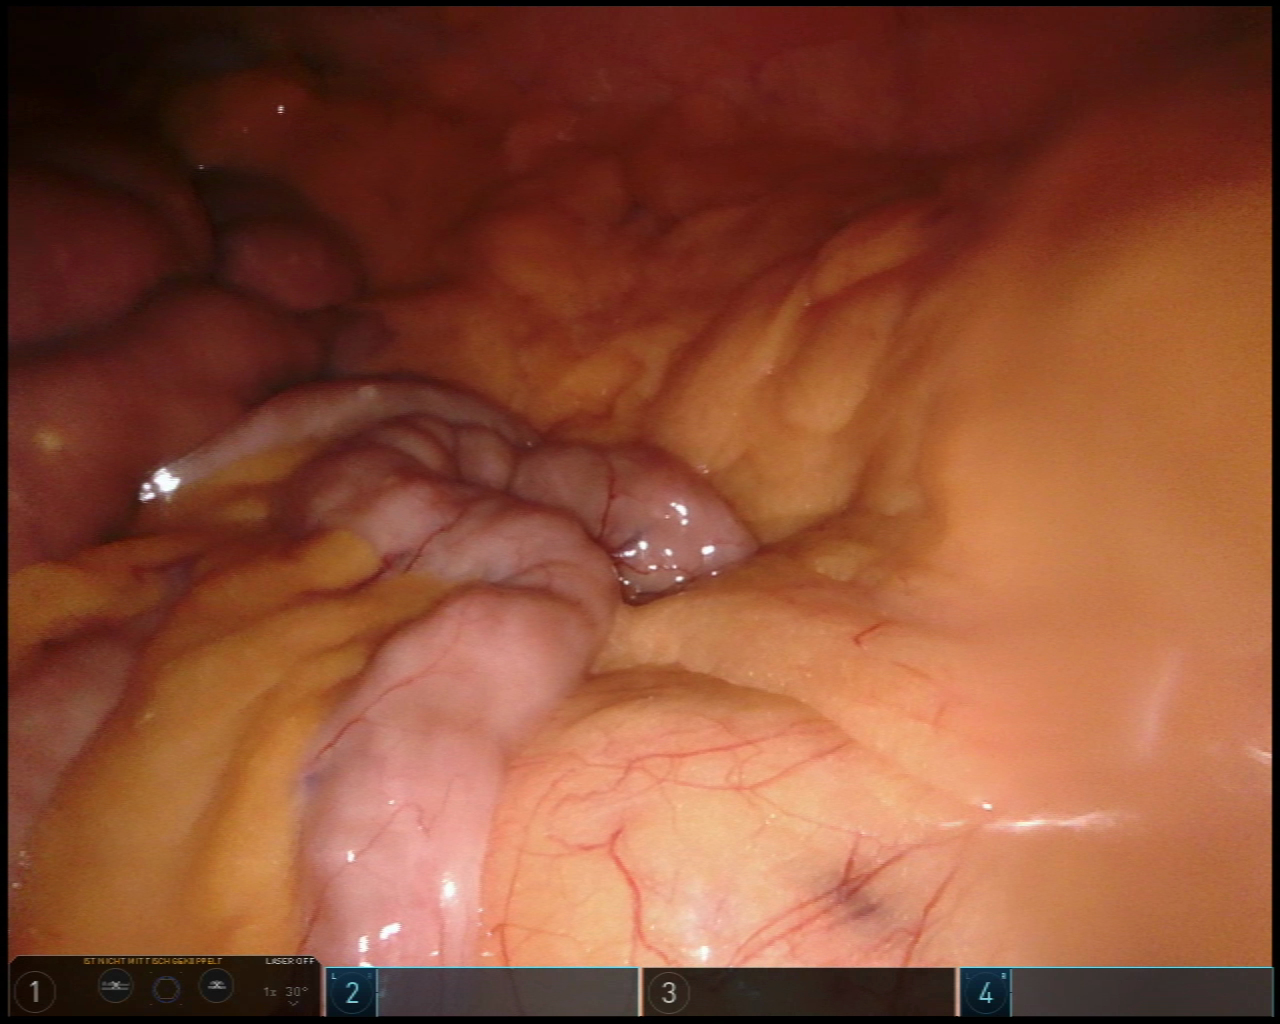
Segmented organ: small_intestine
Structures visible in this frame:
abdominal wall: yes
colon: no
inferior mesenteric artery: no
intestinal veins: no
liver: no
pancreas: no
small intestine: yes
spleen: no
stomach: no
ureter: no
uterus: no
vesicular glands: no